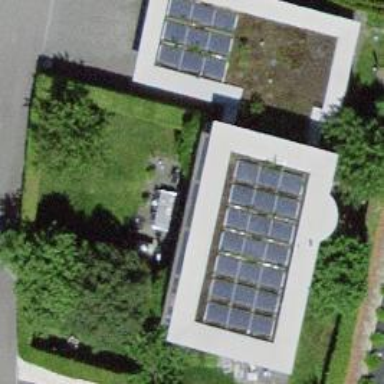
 consisting of solar photovoltaic panels."